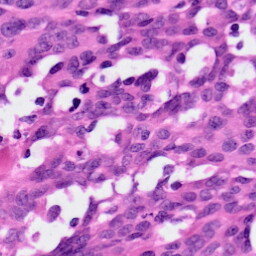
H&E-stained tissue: Ovarian